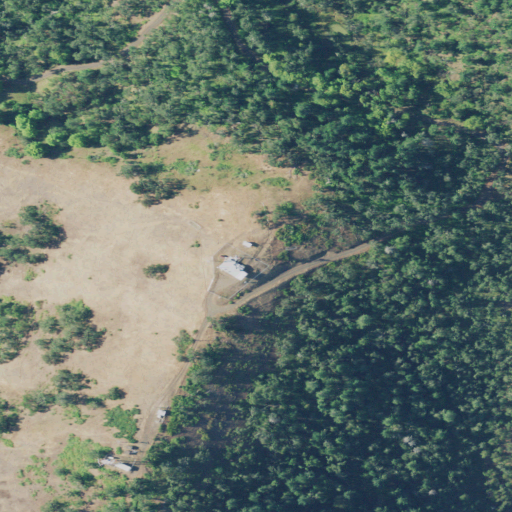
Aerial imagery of mountain in Oregon named Mount Rose containing shrub, evergreen forest, open development, grassland, and low intensity development